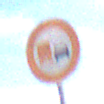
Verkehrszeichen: UeberholverbotKraftfahrzeuge
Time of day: Midday
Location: Outdoor (Nature)
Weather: PartlyCloudy
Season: NotSpecified
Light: Natural